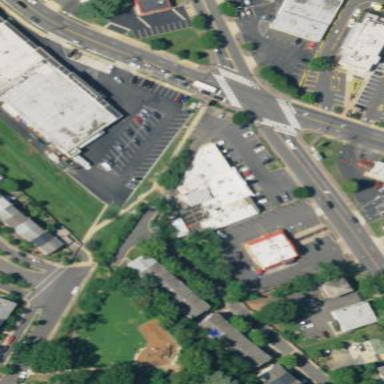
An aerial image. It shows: Retail area.